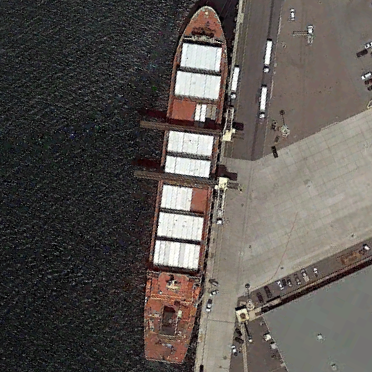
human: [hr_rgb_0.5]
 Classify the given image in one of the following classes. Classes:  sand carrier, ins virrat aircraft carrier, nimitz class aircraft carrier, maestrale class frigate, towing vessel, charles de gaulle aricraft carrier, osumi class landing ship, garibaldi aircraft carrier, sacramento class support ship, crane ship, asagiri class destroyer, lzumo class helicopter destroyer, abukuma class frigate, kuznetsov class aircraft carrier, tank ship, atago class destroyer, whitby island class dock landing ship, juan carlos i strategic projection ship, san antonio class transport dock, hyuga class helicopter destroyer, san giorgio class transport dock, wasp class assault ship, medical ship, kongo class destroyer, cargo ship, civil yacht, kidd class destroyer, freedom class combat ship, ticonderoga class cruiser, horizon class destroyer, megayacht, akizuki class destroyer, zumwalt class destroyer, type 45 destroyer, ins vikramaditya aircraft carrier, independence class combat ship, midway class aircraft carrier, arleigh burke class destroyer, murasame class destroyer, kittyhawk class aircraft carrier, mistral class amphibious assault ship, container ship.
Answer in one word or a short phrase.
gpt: Container ship